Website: apple
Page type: delivery-shipping
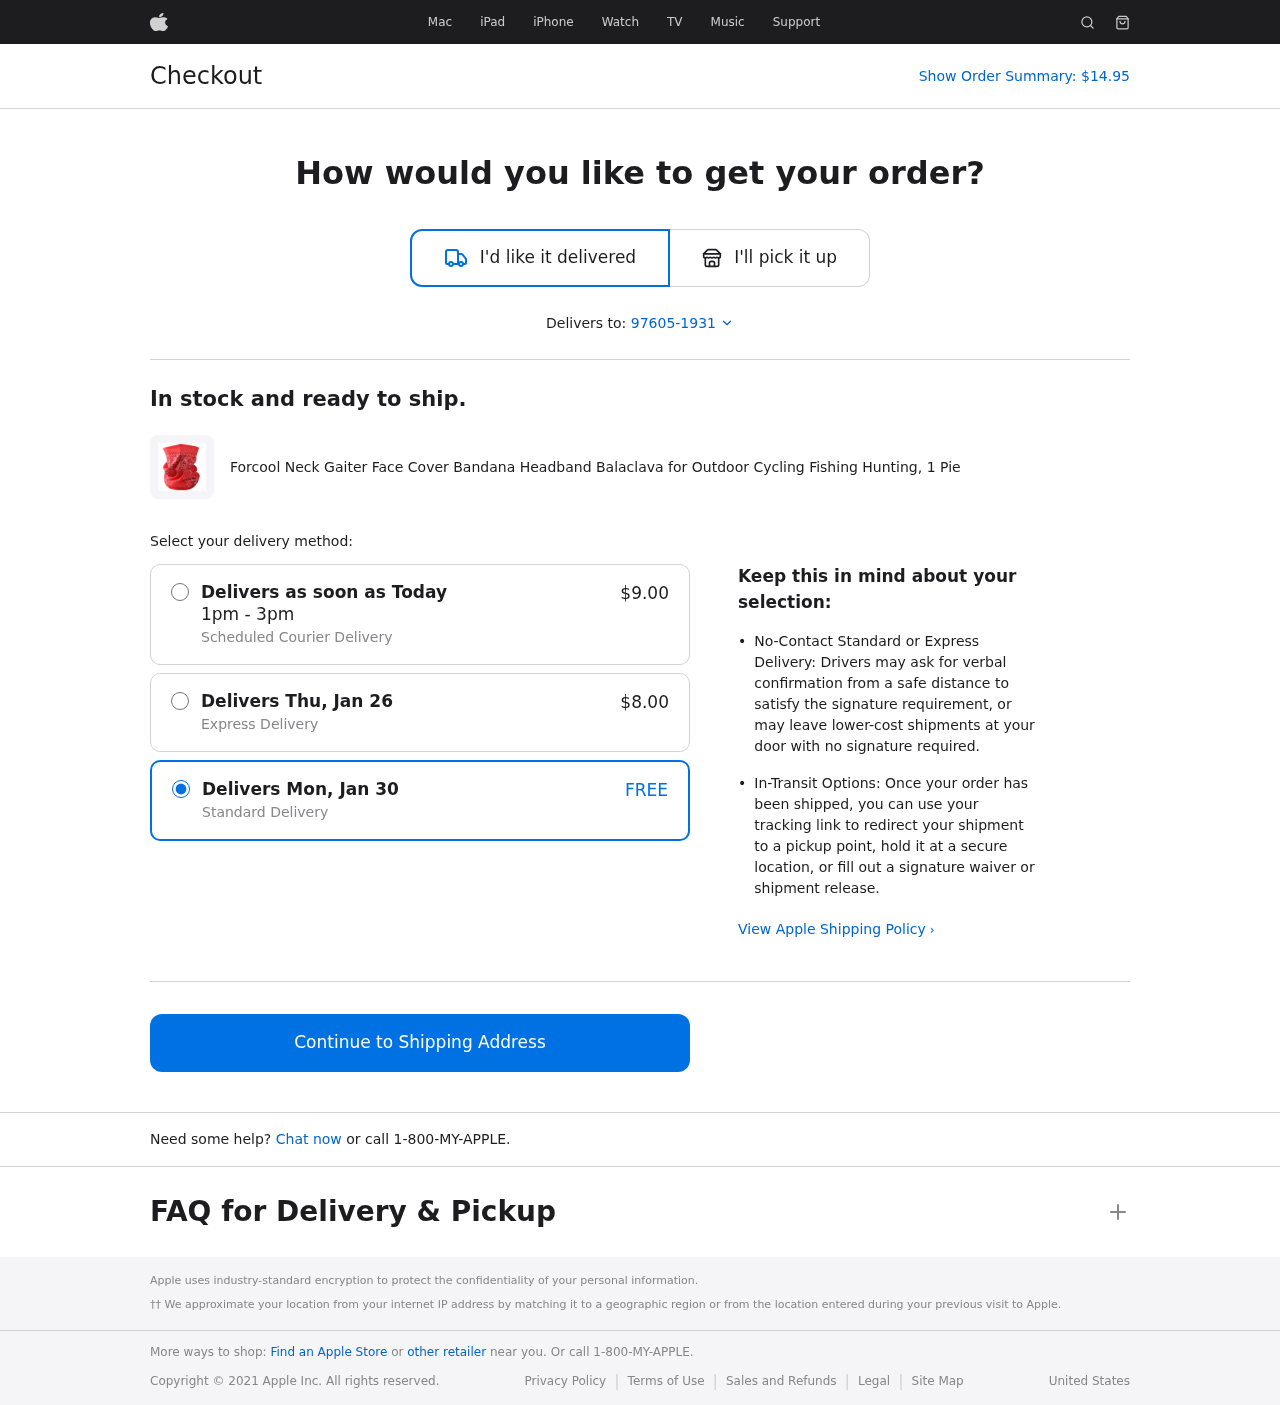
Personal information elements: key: PII_POSTCODE_FULL
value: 97605-1931
Product elements: key: PRODUCT1_NAME
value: Forcool Neck Gaiter Face Cover Bandana Headband Balaclava for Outdoor Cycling Fishing Hunting, 1 Pie
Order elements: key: ORDER_TOTAL
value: $14.95
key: ORDER_SHIPPING_DATE
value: Today
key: ORDER_SAMEDAY_SHIPPING_COST
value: $9.00
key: ORDER_EXPRESS_DATE
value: Thu, Jan 26
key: ORDER_EXPRESS_SHIPPING_COST
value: $8.00
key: ORDER_DELIVERY_DATE
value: Mon, Jan 30
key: ORDER_SHIPPING_COST
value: FREE